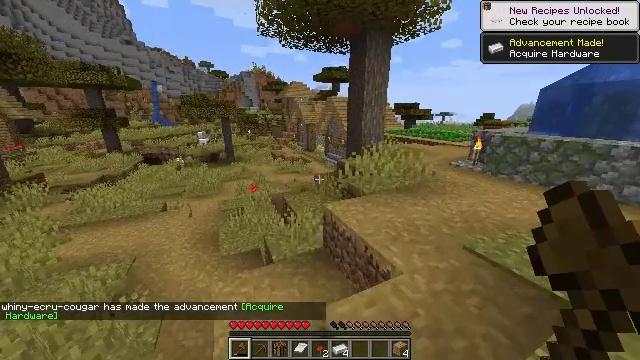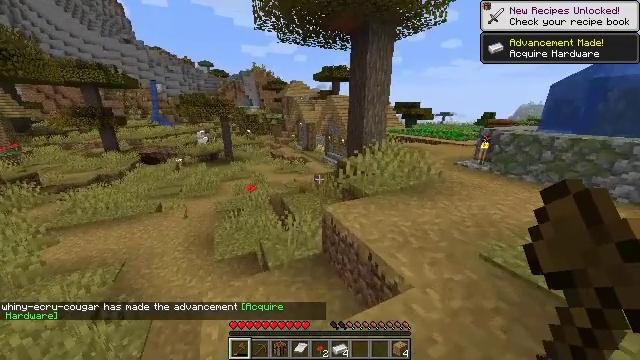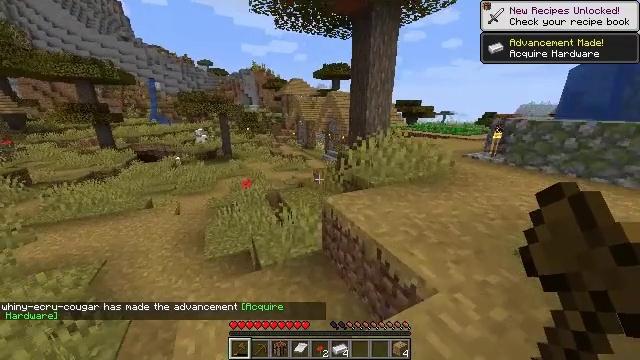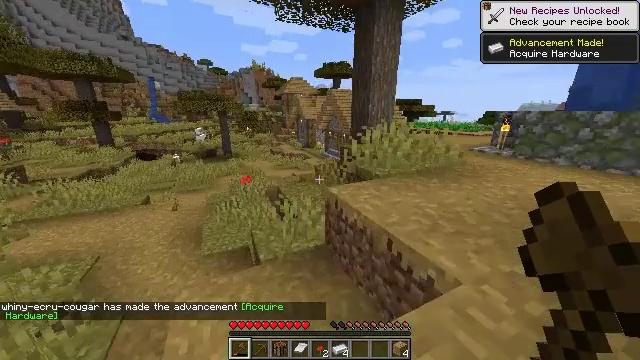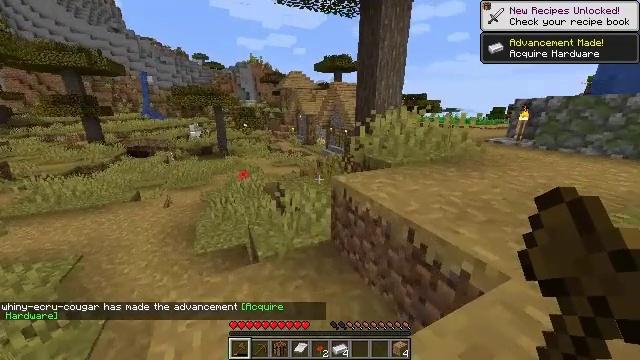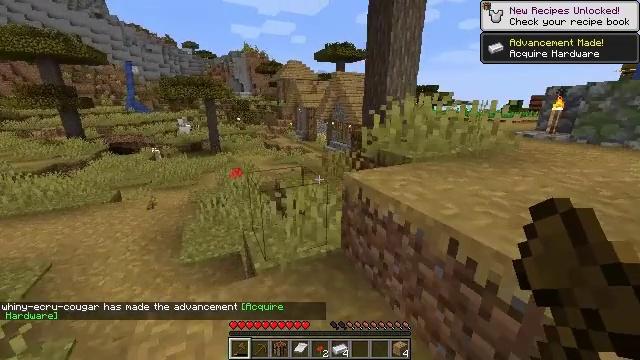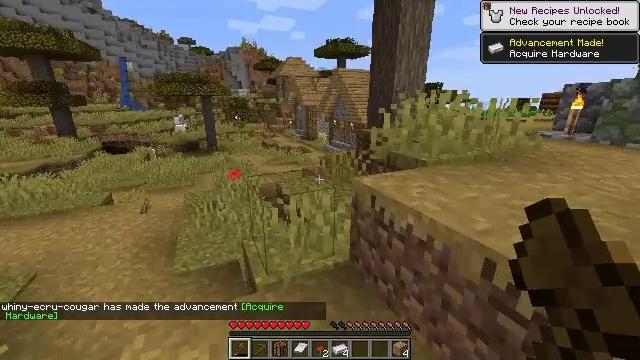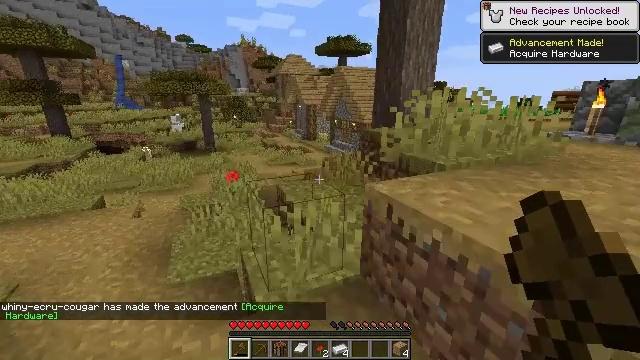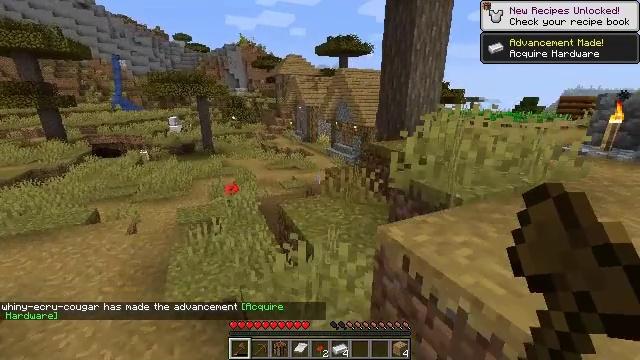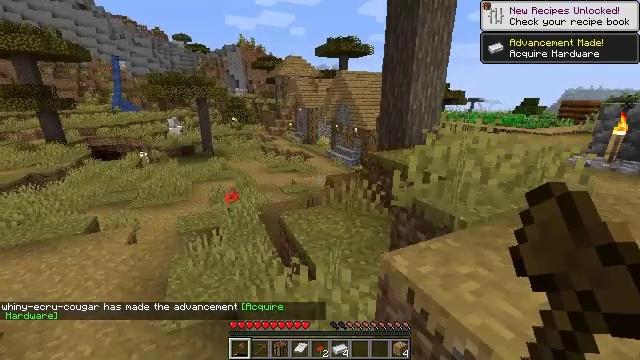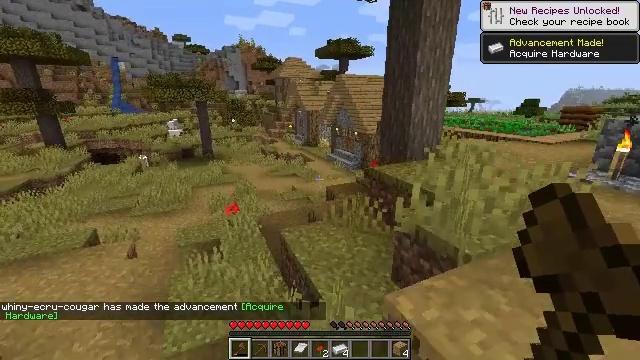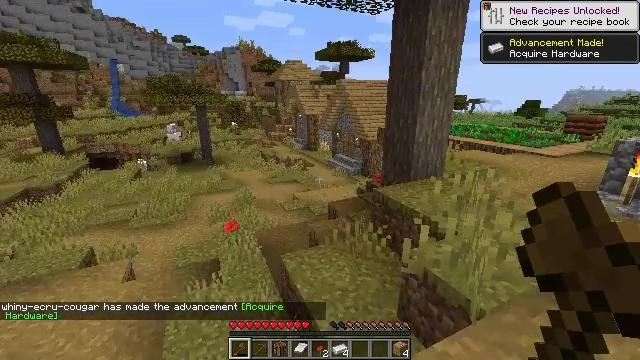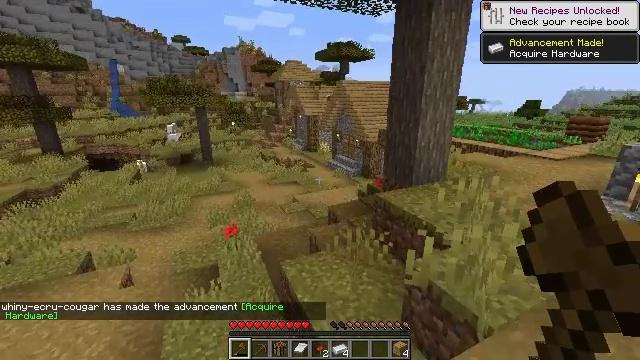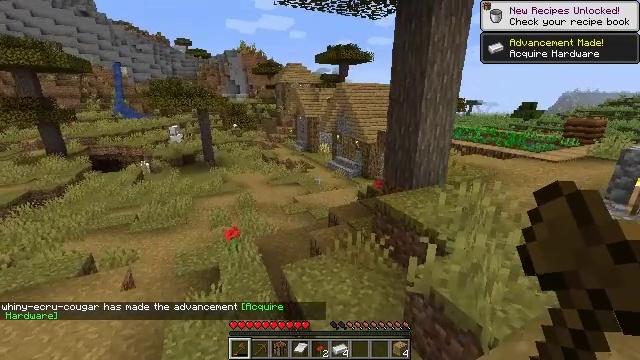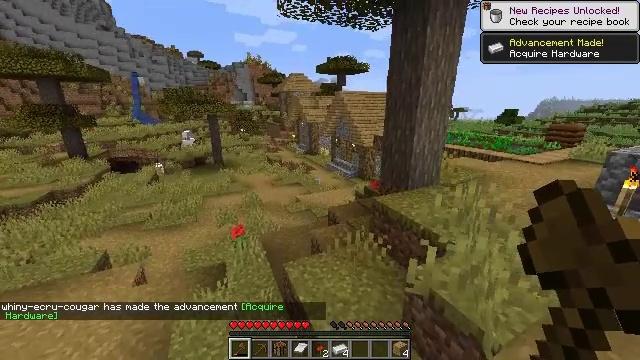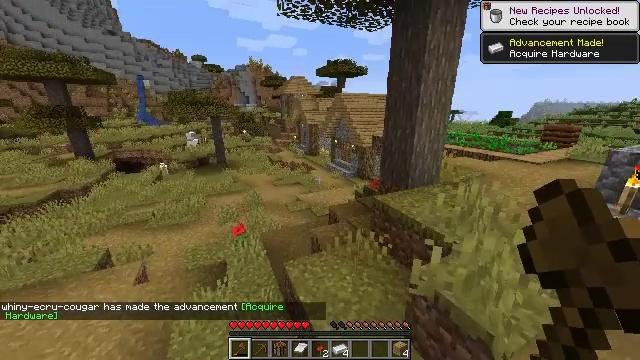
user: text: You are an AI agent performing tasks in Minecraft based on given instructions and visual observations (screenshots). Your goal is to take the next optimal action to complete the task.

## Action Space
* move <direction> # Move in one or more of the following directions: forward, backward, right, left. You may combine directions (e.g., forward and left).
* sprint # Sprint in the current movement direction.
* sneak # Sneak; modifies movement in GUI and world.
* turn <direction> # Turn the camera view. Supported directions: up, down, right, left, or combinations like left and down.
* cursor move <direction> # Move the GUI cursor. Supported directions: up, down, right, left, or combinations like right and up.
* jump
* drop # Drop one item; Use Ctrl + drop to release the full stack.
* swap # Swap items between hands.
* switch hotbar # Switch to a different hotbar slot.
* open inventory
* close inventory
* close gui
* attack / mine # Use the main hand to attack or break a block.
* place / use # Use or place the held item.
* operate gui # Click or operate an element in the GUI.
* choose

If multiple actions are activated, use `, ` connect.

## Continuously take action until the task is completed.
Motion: motion action
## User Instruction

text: Craft some bread.
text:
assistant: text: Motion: move forward
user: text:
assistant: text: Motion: move forward
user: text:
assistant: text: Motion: move forward
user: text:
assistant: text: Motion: move forward
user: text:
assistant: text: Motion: move forward
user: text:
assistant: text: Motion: move forward
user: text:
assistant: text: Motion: move forward
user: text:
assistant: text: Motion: move forward, jump
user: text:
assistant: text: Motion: move forward, jump
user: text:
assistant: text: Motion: move forward, jump
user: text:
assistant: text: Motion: move forward, jump
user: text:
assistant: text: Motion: move forward, sprint, jump
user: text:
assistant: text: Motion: move forward, sprint
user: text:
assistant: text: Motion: move forward, sprint
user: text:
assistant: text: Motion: move forward, sprint
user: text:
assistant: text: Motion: move forward, sprint
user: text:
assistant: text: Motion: move forward, sprint
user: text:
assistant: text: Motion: move forward, sprint
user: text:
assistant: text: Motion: move forward, sprint, turn left
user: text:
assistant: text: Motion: move forward, sprint, turn left and up
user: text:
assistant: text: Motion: move forward, sprint, turn left and up
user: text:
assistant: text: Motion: move forward, sprint, turn left
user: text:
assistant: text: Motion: move forward, sprint, turn left
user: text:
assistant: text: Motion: move forward, sprint, turn left
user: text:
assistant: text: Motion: move forward, sprint, turn left
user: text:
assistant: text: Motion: move forward, sprint, turn left
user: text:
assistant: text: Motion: move forward, sprint, turn left
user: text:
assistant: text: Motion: move forward, sprint
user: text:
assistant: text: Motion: move forward, sprint
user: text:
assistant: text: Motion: move forward, sprint